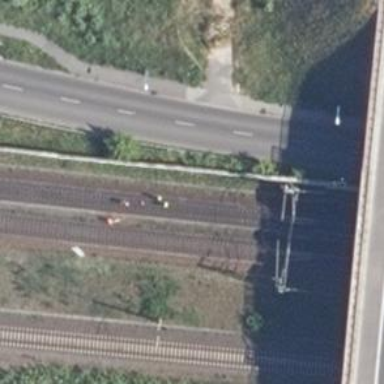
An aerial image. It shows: Railway track with contact lines for electrification.